Question: I want to create a plot where the area between to lines is filled based on a factor of a variable. I want the polygon to be red when line 'ya > yb' and green when 'yb > ya'.
'''
xa <- c(1,2,3,4,5,6)
ya <- c(1,10,15,7,12,3)
xb <- c(1,2,3,4,5,6)
yb <- c(5,10,14,12,2,11)
toyset <- as.data.frame(cbind(xa, ya, xb, yb))
toyset$color<-ifelse(toyset$yb>ya,"green","red")
poly_df <- rbind(setNames(toyset[,c(1,2,5)],c('x','y','color')),
setNames(toyset[6:1,3:5],c('x','y','color')))
'''
This is not working at all:
'''
ggplot(toyset) +
geom_line(aes(xa, ya), colour="red") +
geom_line(aes(xb, yb), colour="green") +
geom_polygon(data = poly_df,aes(x = x,y = y,fill=poly_df$color))
'''
Here the polygons are okay, but there are no different colors (see image):
'''
ggplot(toyset) +
geom_line(aes(xa, ya), colour="red") +
geom_line(aes(xb, yb), colour="green") +
geom_polygon(data = poly_df,aes(x = x,y = y),fill=poly_df$color)
'''

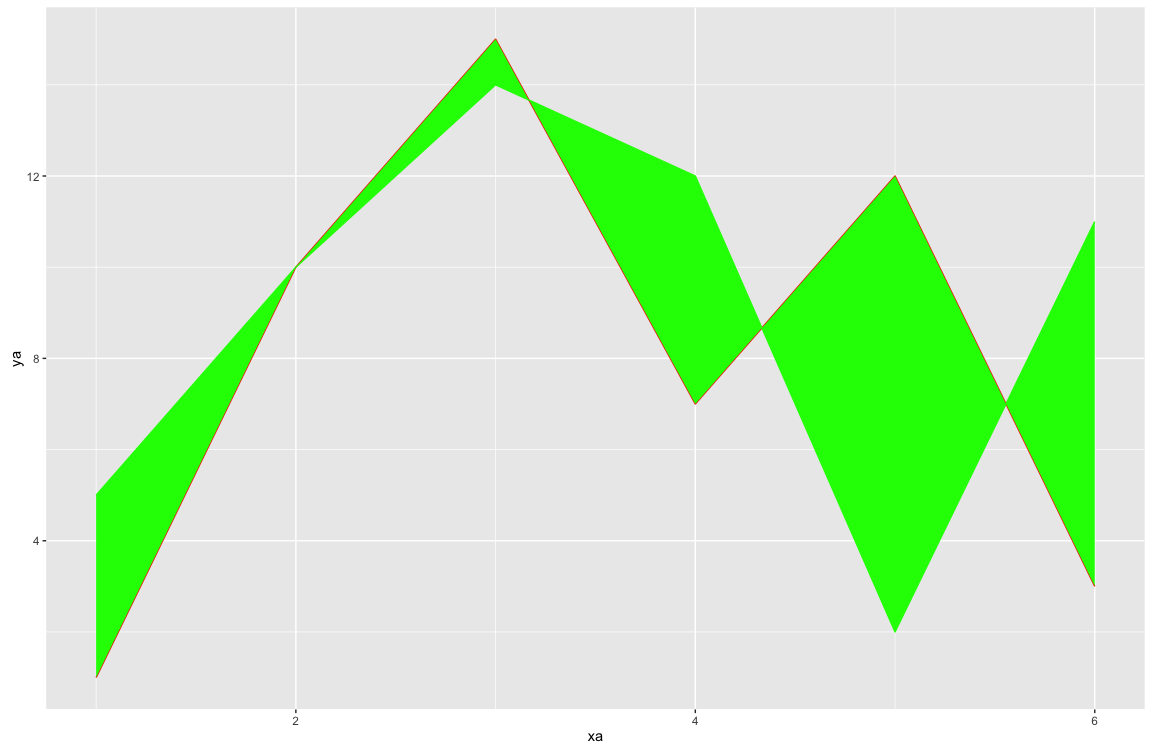
Answer: Following the example in this <URL> you could proceed as follows.
We use the initial toy data-set (slightly adjusted)
'''
x1 <- c(1, 2, 3, 4, 5, 6)
y1 <- c(1, 10, 15, 7, 12, 3)
y2 <- c(5, 10, 14, 12, 2, 11)
toyset <- as.data.frame(cbind(x1, y1, y2))
'''
In order to change the fill colour at each point where two lines cross, we calculate the points of intersection.
'''
toyset$slope1 <- c(NA, with(toyset, diff(y1)/diff(x1)))
toyset$slope2 <- c(NA, with(toyset, diff(y2)/diff(x1)))
toyset$intcpt1 <- with(toyset, y1 - slope1 * x1)
toyset$intcpt2 <- with(toyset, y2 - slope2 * x1)
toyset$x2 <- with(toyset, (intcpt1 - intcpt2)/(slope2 - slope1))
toyset$y3 <- with(toyset, slope1 * x2 + intcpt1)
toyset <- toyset[, c(-4:-7)]
'''
To make sure that calculations are correct, we can visually check the location of the points of intersection:
'''
ggplot(toyset) + geom_line(aes(x1, y1), colour = "red") +
geom_line(aes(x1, y2), colour = "darkgreen") +
geom_point(aes(x2, y3), colour = "darkblue", size = 3)
'''
As we will be using 'geom_ribbon', the points of intersection need also to be presented in the form expected by 'geom_ribbon(x, ymin, ymax)' - a simple copy of 'y3' accomplishes this.
'''
toyset$y4 <- toyset$y3
'''
We perform additional error checking and assign each data point to the appropriate interval.
'''
toyset[which(toyset$x2 > toyset$x1), c("x2", "y3", "y4")] <- NA
toyset$segment <- findInterval(toyset$x1,
c(min(toyset$x2, na.rm = TRUE),
toyset$x2[which(!is.na(toyset$x2))]))
'''
For 'ggplot2' to be able to vary the fill colour at each crossing of the lines, it needs to know the start and end point of each coloured area. This means that the middle points of intersection need to be duplicated, as they would be part of two adjacent areas filled with different colours.
'''
toyset$x3 <- c(tail(toyset$x2, -1), NA)
toyset$y5 <- c(tail(toyset$y3, -1), NA)
toyset$y6 <- toyset$y5
'''
Now the coordinates of two lines and the start/end points of coloured areas need to be combined into one data.frame in a long format.
'''
toyset1 <- toyset[, c(1:3, 7)]
toyset2 <- toyset[!is.na(toyset$x2), c(4:6, 7)]
toyset3 <- toyset[!is.na(toyset$x3), c(8:10, 7)]
names(toyset2) <- names(toyset1)
names(toyset3) <- names(toyset1)
combo <- rbind(toyset1, toyset2)
combo <- rbind(combo, toyset3)
combo <- combo[is.finite(combo$y1), ]
combo <- combo[order(combo$x1), ]
'''
We can now fill the segments accordingly.
'''
ggplot(combo, aes(x1, ymin = y1, ymax = y2))+
geom_ribbon(aes(fill = factor(segment%%2)), alpha = 0.5) +
geom_path(aes(y = y1), colour = "red", size = 1) +
geom_path(aes(y = y2), colour = "darkgreen", size = 1) +
scale_fill_manual(values = c("red", "green"))
'''
<URL>